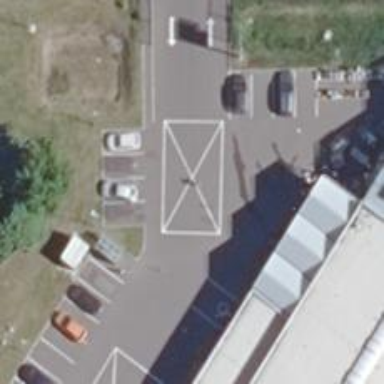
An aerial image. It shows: Road serving as parking aisle.